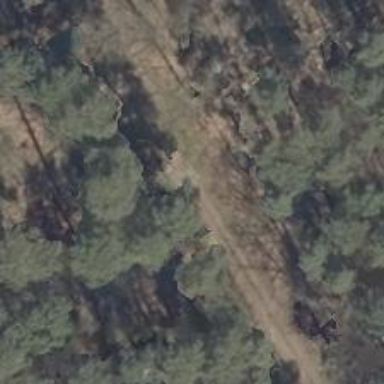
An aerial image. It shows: Well-maintained track road of grade 1.